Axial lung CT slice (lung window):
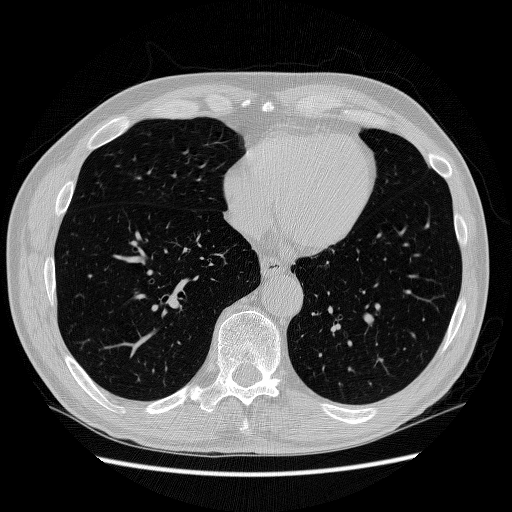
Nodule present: no